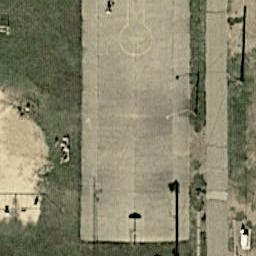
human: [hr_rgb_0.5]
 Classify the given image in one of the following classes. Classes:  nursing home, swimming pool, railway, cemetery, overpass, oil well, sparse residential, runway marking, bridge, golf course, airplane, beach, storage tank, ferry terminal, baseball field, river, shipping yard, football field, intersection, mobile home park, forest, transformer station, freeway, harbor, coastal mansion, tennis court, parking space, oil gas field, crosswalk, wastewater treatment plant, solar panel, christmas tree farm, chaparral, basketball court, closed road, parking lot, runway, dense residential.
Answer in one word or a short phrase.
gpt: basketball court